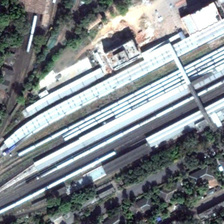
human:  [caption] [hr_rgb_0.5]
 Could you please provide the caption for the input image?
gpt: many green trees and some buildings are in two sides of a railway station .

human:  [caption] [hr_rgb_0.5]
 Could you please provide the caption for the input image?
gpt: many green trees and some buildings are in two sides of a railway station .

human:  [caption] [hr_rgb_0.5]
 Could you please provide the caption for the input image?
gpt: many green trees and some buildings are in two sides of a railway station .

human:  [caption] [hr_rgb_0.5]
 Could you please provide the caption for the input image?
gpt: many green trees and some buildings are in two sides of a railway station .

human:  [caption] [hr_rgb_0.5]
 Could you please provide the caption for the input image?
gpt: many green trees and some buildings are in two sides of a railway station .